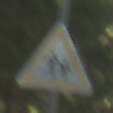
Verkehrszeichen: KinderLinks
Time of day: MorningAfternoon
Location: Outdoor (Nature)
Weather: Clear
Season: NotSpecified
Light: Natural